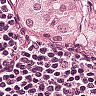
Metastatic tissue present: yes